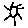
Label: sun